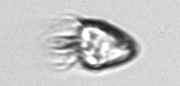
Label: Ciliophora